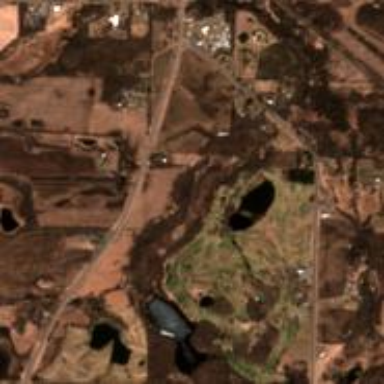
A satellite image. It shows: Golf course.